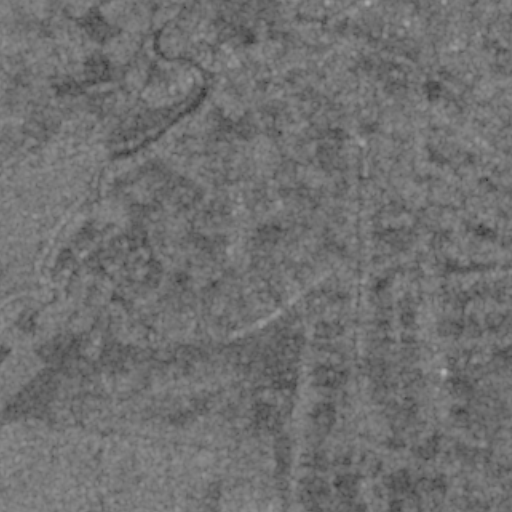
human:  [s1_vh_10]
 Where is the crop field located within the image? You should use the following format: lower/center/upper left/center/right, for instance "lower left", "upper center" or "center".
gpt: The crop field is located in the upper left of the image.
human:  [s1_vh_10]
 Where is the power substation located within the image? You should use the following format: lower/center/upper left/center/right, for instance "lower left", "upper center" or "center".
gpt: The power substation is located in the lower right of the image.
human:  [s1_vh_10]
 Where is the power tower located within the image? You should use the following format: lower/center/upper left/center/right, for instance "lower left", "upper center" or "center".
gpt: The power tower is located in the lower right of the image.
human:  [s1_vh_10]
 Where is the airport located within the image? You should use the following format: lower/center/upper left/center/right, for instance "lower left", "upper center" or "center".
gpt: There is no airport in the image.

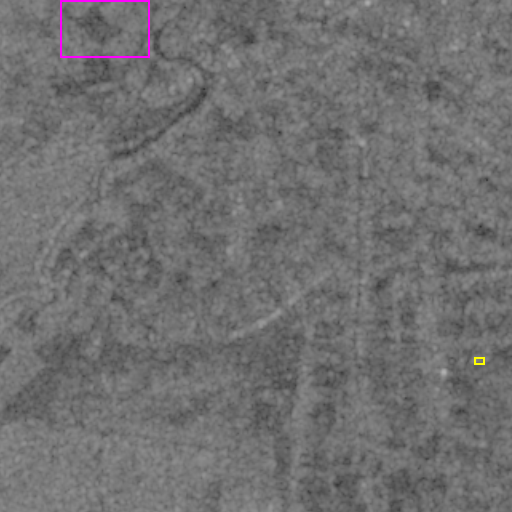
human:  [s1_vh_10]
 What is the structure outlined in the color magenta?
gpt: The structure outlined in magenta is a crop field.
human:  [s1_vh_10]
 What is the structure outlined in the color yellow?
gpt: The structure outlined in yellow is a power substation.
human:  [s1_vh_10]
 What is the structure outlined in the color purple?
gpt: There is no purple outline.